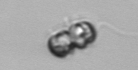
Label: Corymbellus